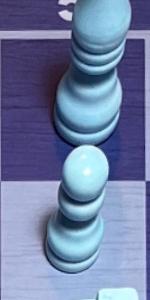
Label: Pawn_White